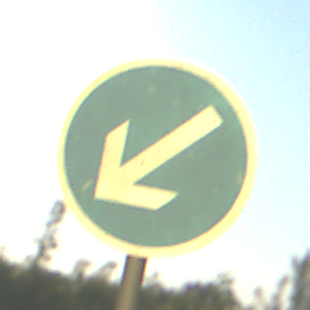
Verkehrszeichen: VorgeschriebeneVorbeifahrtLinks
Umgebung: Outdoor, Nature
Tageszeit: MorningAfternoon
Wetter: Clear
Licht: Natural
Jahreszeit: NotSpecified
Kontrast: HighContrast